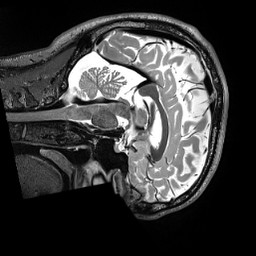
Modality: T2w
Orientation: sagittal
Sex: male
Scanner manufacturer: siemens
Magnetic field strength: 3 T
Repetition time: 3.2 s
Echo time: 0.564 s